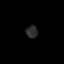
Tissue: prostate
Cell type: T cells
Senescence score: 0.2959
Nuclear area (px): 141
Mean DAPI intensity: 43.915